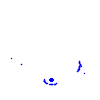
Particle: pion